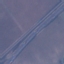
Land use / land cover: Highway